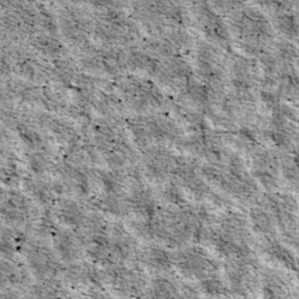
Label: non_frost